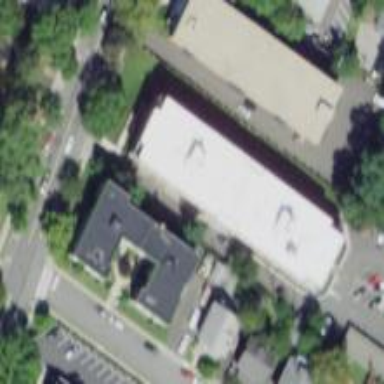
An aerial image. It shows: Flat-roofed building.